Interaction volume radius: 5 \u00c5
Interaction volume height: 20 \u00c5
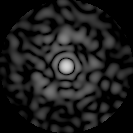
Disorder parameter: 0.7575